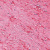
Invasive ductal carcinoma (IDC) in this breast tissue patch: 0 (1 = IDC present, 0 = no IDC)